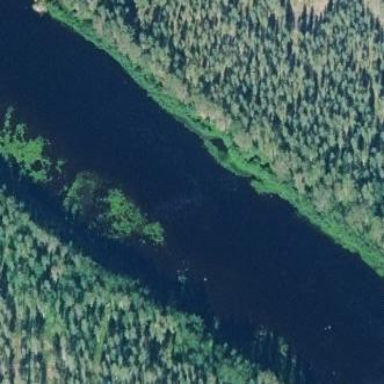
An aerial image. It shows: River with rapids flowing through it.